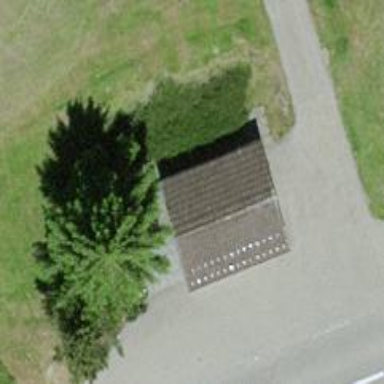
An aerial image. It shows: Shelter.